Fundus camera: zeiss
Shooting center: fovea
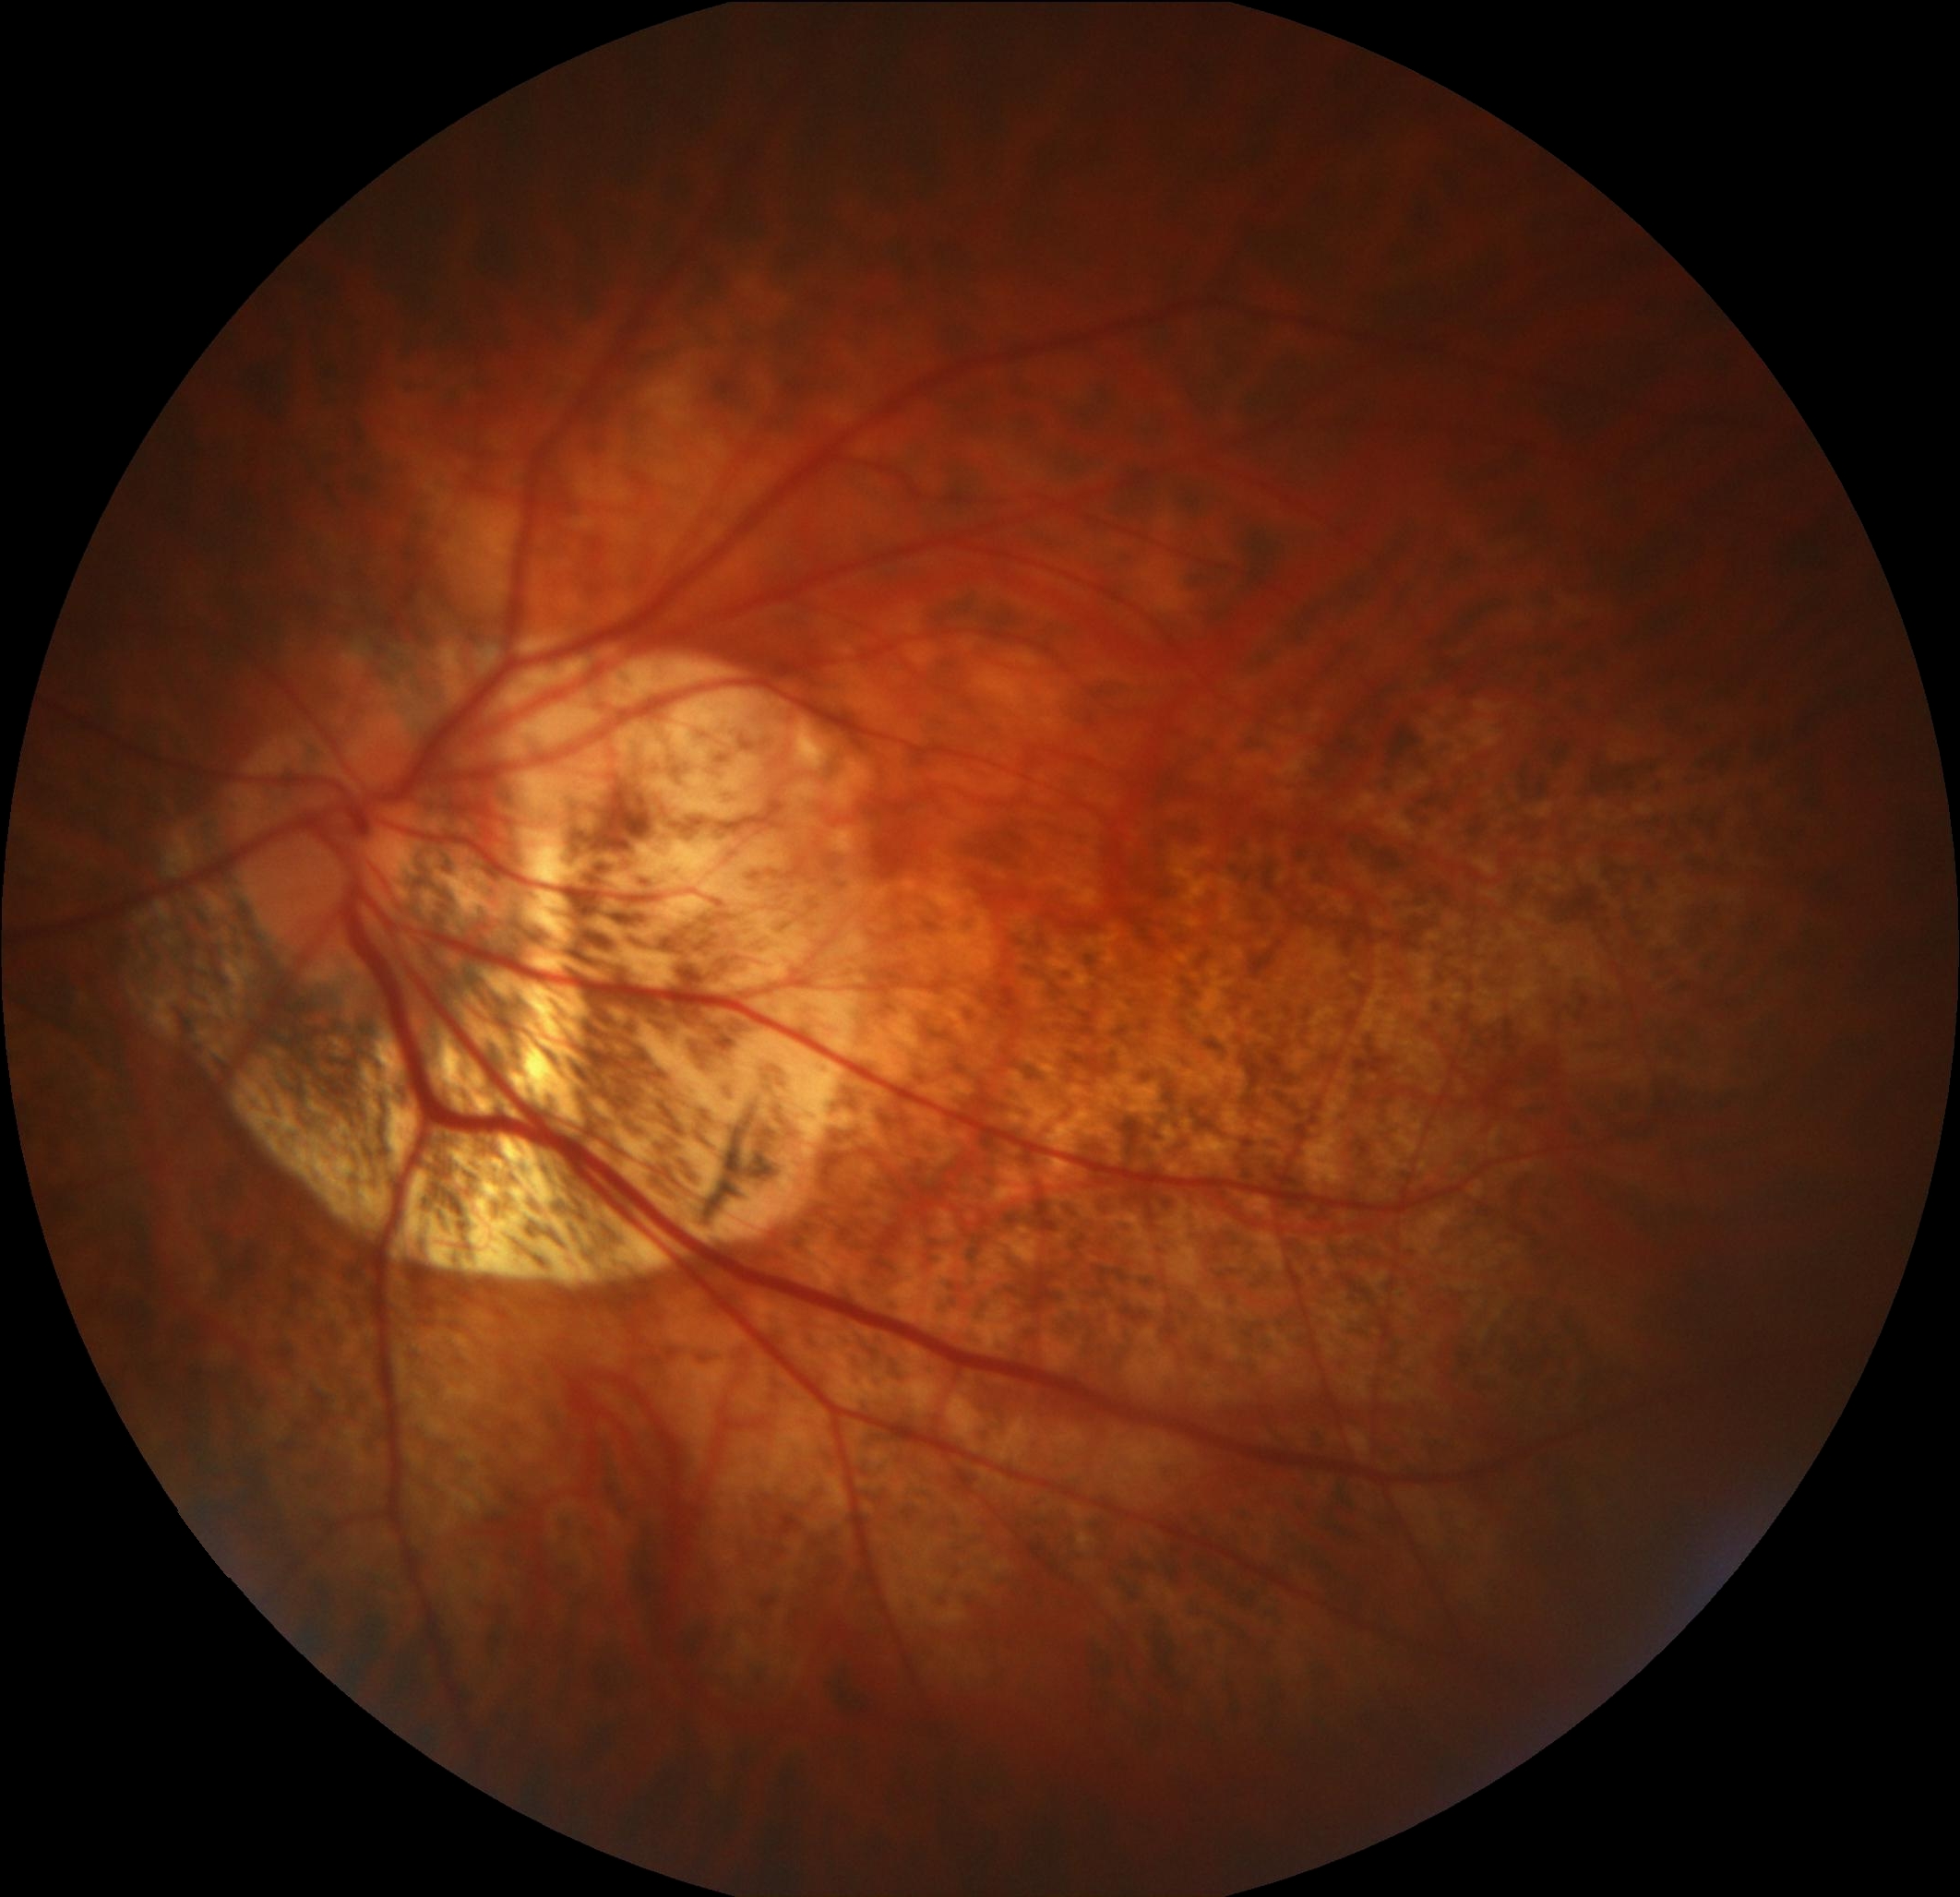
Pathologic myopia: yes
Patchy retinal atrophy: present
Retinal detachment: absent